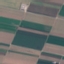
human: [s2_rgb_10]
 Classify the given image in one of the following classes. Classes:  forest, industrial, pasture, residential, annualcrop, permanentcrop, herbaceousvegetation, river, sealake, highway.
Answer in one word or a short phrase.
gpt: AnnualCrop